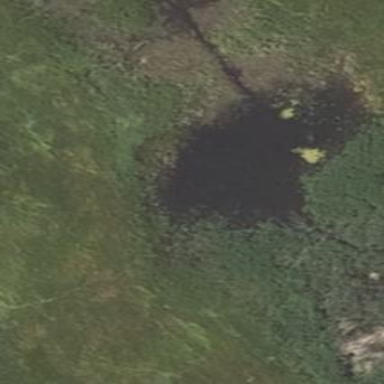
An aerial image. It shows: Pond surrounded by natural water.